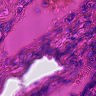
Metastatic tissue present: no